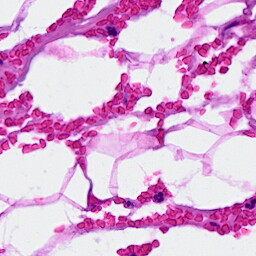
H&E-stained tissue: Breast